The picture encodes a bearing's raw vibration samples as pixel intensities in a 2-D grid. Classify the bearing condition as one of: normal, inner_race, outer_race, ball.
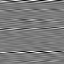
Answer: inner_race